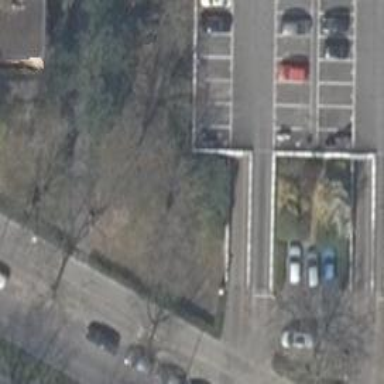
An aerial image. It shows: Parking entrance.